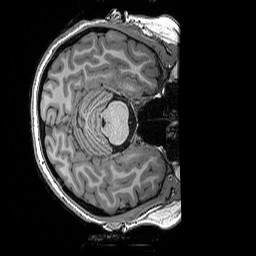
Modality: T1w
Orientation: axial
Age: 23
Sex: female